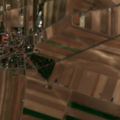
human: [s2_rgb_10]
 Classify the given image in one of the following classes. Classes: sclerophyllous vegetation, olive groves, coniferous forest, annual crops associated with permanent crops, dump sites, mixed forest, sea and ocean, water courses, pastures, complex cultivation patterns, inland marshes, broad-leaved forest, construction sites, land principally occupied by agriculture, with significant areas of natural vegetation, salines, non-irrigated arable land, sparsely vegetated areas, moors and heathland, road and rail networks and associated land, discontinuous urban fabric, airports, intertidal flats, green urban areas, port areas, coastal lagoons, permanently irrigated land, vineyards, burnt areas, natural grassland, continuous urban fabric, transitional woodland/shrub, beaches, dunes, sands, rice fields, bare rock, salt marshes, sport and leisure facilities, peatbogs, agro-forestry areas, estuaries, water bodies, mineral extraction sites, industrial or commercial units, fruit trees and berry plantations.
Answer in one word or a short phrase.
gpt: discontinuous urban fabric, non-irrigated arable land, vineyards, complex cultivation patterns